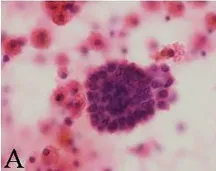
Cytological examination of pleural fluid in the patient. Scattered clusters of endometrial glandular cells (ThinPrepTM, H&E stain, x400) in pleural fluid.
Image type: pathology (h&e)